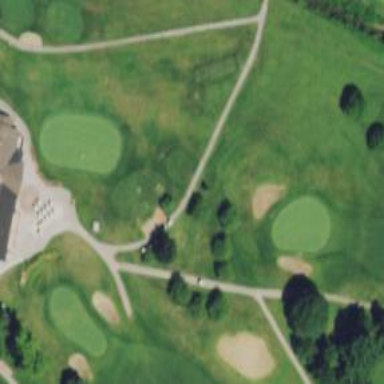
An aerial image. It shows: Path for both road and golf.